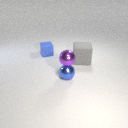
small blue metal sphere below small purple metal sphere